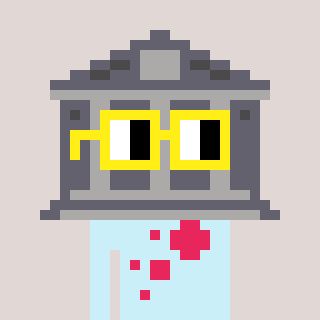
a pixel art character with square yellow glasses, a bank-shaped head and a cold-colored body on a warm background